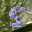
Label: 5